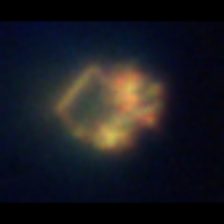
Taxon: Ciliates
Group: Other